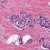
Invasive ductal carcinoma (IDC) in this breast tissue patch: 1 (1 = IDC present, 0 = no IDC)